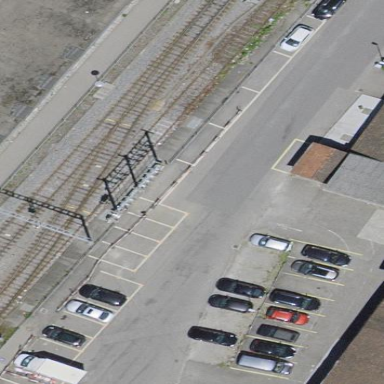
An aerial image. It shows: Parking available on the street side.